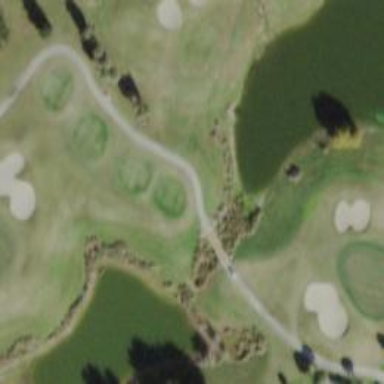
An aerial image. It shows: Path on bridge designed for golf carts.